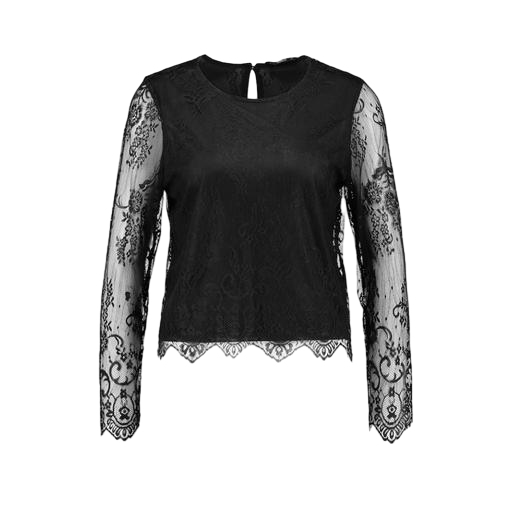
black long sleeve eyelash lace top, black long-sleeved lace top, black bell-sleeve eyelash lace top, white background